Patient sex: M
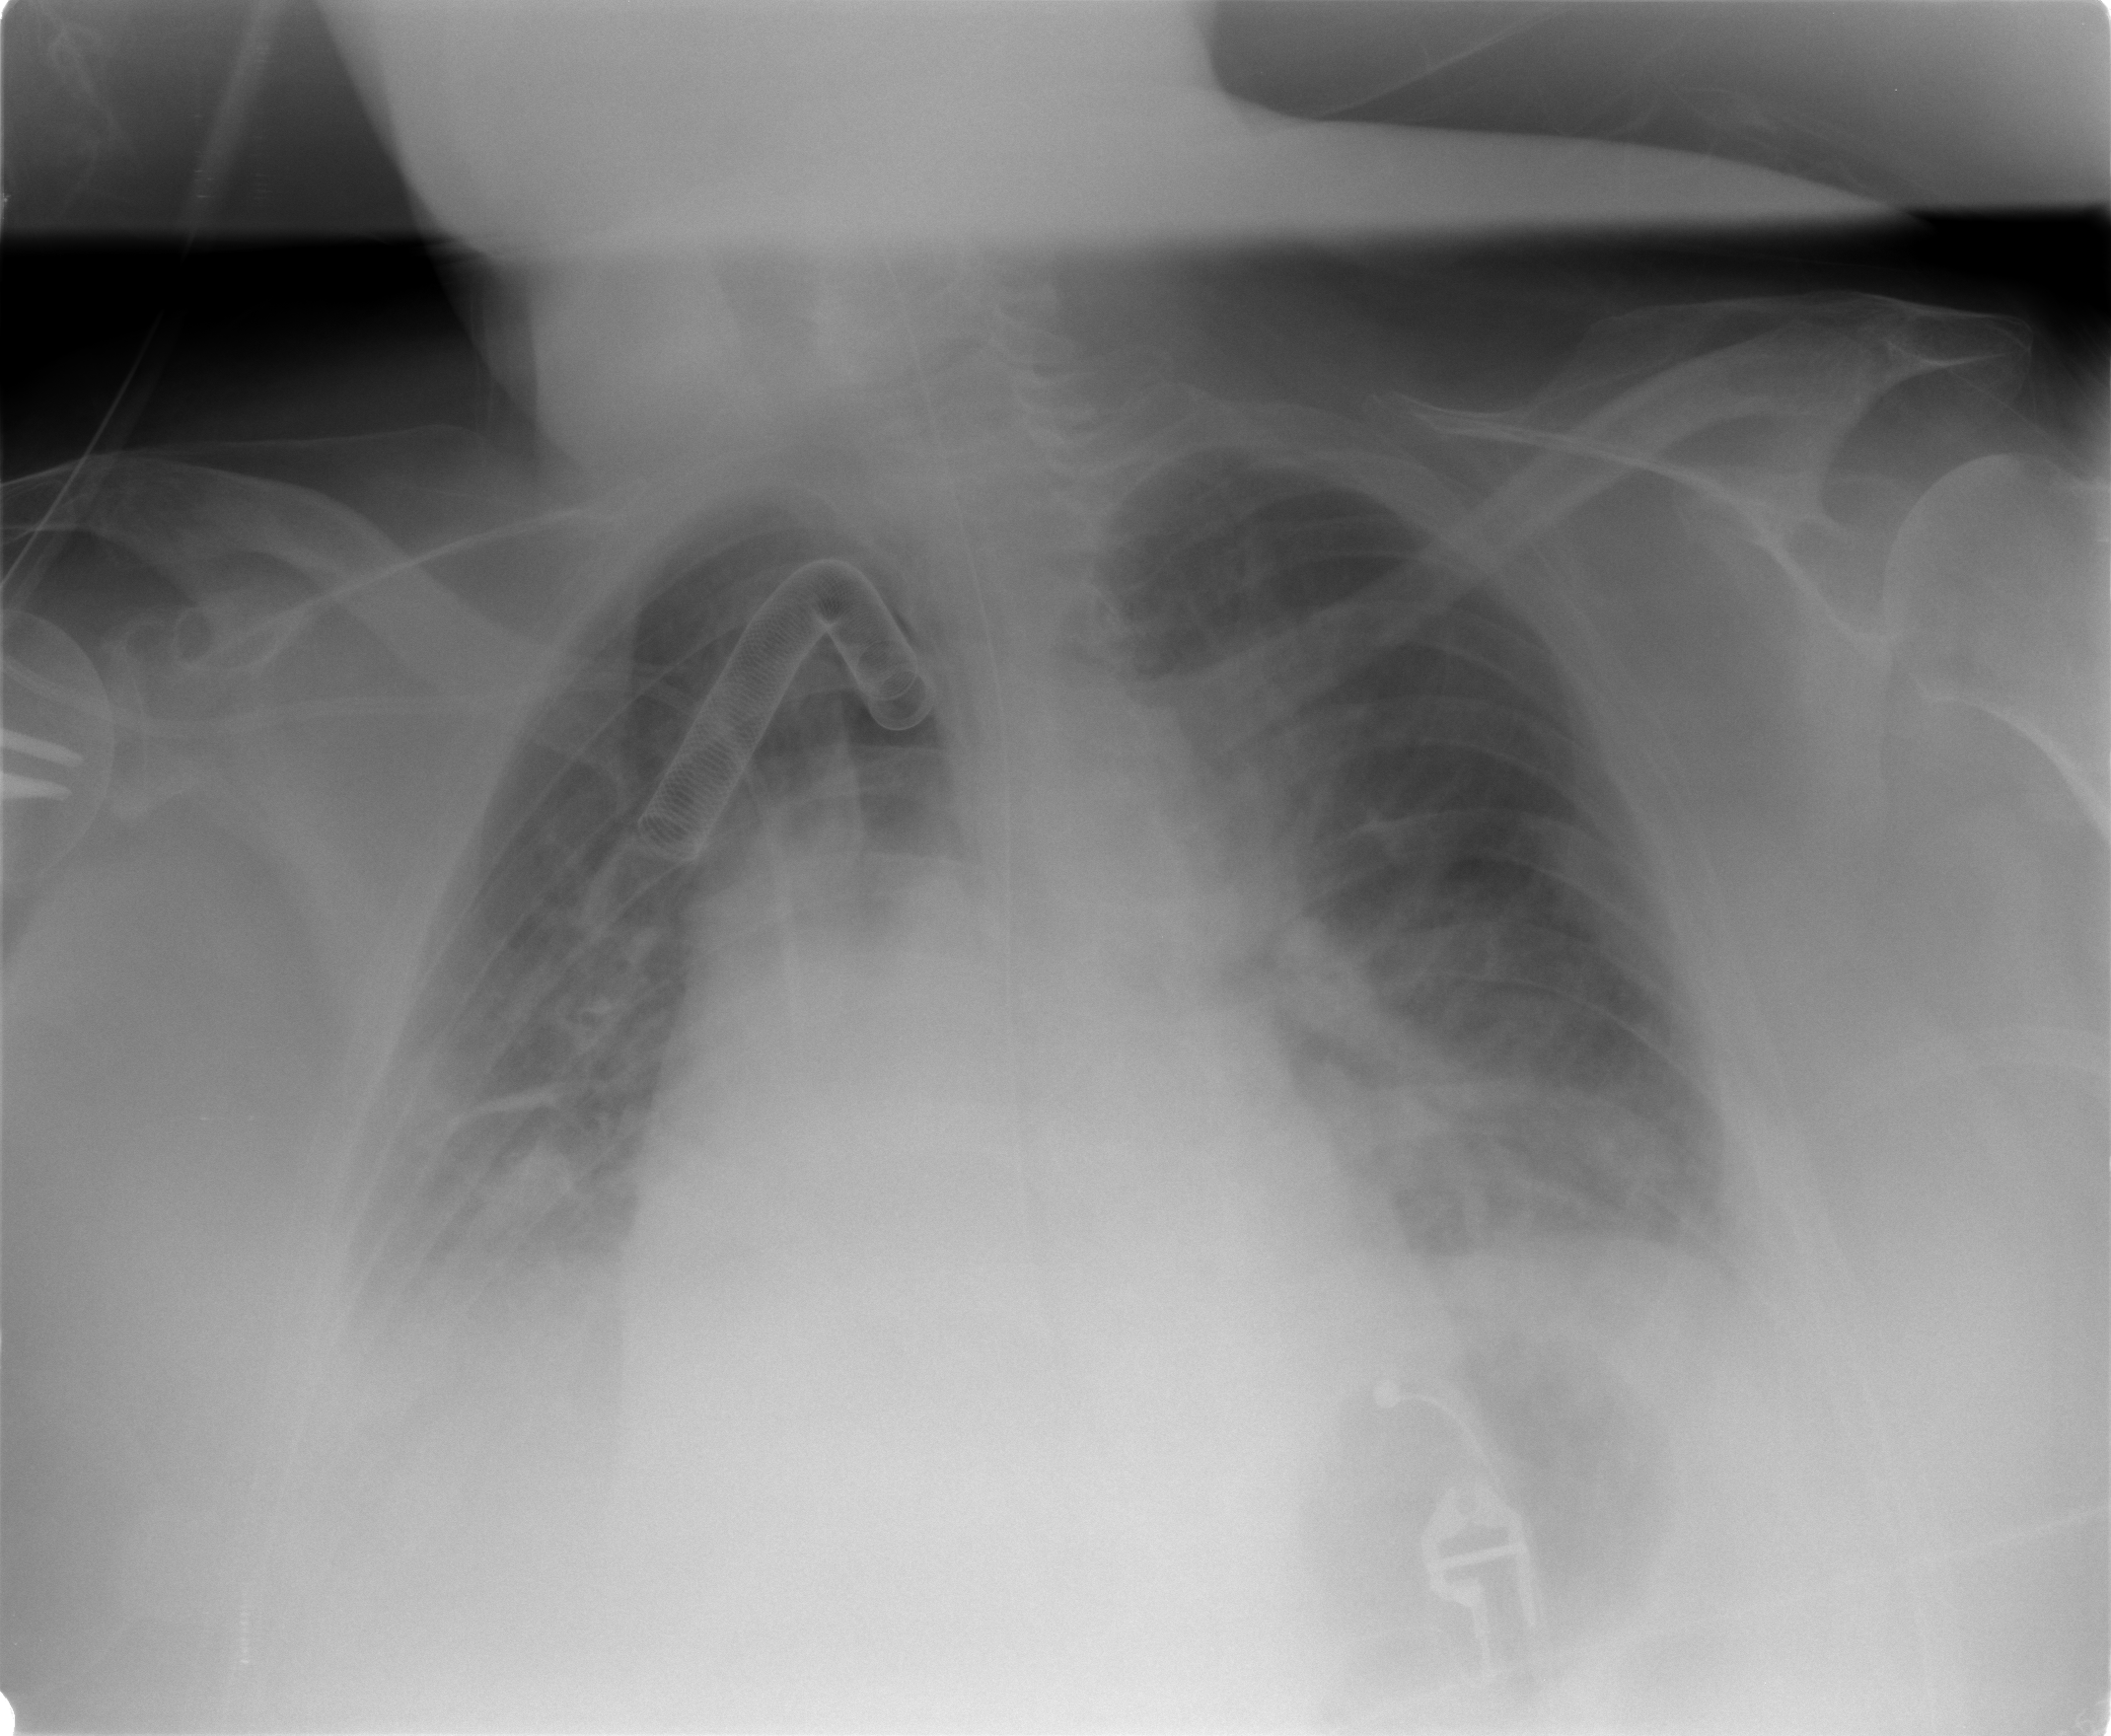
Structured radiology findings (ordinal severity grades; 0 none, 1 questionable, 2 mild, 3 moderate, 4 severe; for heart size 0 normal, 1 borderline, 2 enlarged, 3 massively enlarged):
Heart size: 1
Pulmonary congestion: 2
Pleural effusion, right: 2
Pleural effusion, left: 2
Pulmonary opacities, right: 1
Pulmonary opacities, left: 0
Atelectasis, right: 2
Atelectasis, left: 2